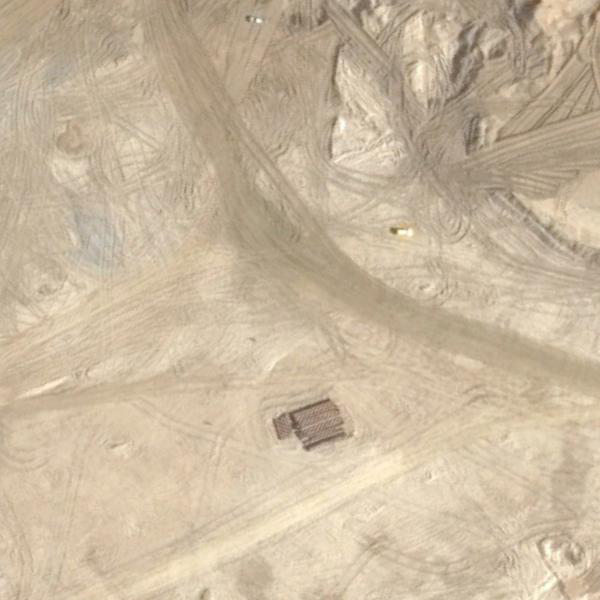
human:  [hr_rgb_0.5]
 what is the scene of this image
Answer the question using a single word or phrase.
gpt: bare land